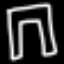
Label: pants